Question: > <URL>
Gallery inside ListView it's clear, but:
1. What is the technology that allows you to show a ScrollView under opening ListView?
2. How to make gallery and top bar move down by touching screen inside opened Scrollview?
I don't need the direct code, just show me where to lurk for this info.

I though that it uses <URL>
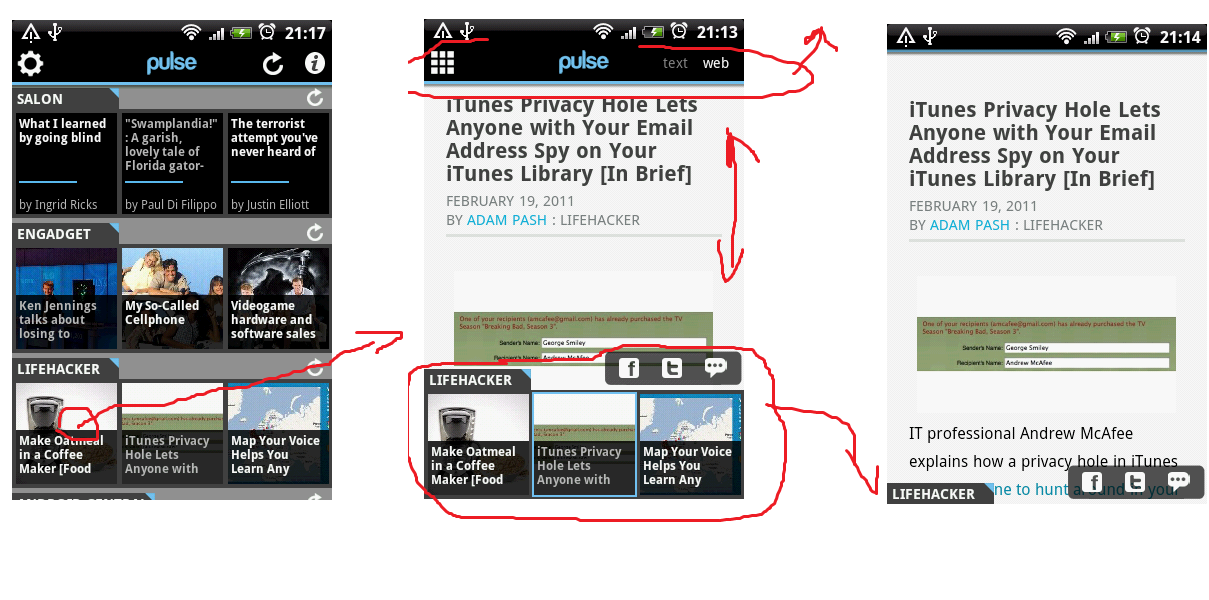
Answer: Accept Mark's answer as right way to made it.
> That is not a Gallery widget, AFAICT. My guess is a LinearLayout in a HorizontalScrollView. I am impressed that it works -- I wonder how much headache was involved. In terms of your questions, I have no idea what you are talking about and how they relate to the video